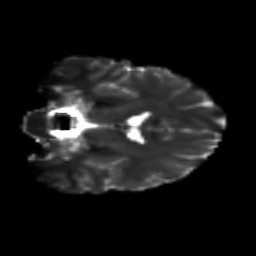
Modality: T2w
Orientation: coronal
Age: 20
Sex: female
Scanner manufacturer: siemens
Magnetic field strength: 3 T
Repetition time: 3.5 s
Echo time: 0.125 s